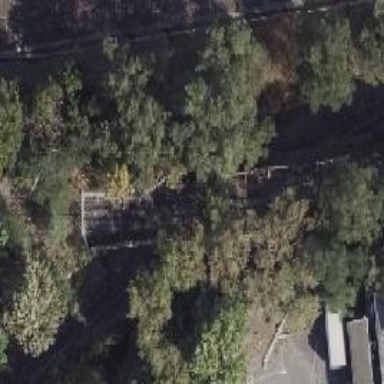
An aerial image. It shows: Disused railway bridge that is part of historic railway.